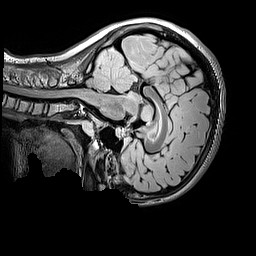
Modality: FLAIR
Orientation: sagittal
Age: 13
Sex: female
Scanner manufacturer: siemens
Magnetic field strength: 3 T
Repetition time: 5 s
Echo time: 0.388 s